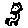
Label: smiley face